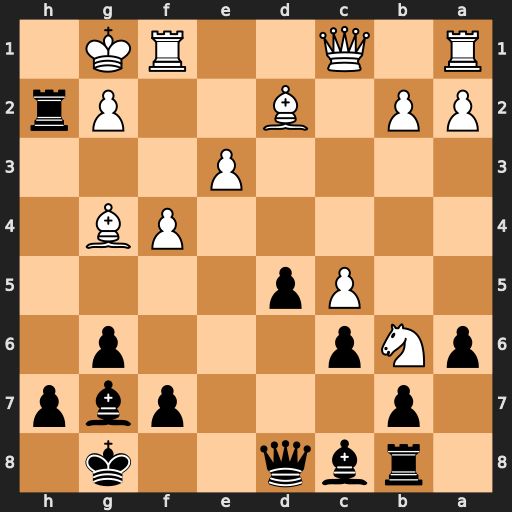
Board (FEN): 1rbq2k1/1p3pbp/pNp3p1/2Pp4/5PB1/4P3/PP1B2Pr/R1Q2RK1
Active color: b
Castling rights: -
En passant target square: -
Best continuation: Qh4 Bh3 Rxh3